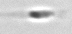
Label: flagellate_morphotype3